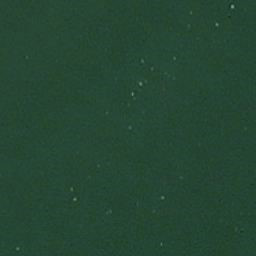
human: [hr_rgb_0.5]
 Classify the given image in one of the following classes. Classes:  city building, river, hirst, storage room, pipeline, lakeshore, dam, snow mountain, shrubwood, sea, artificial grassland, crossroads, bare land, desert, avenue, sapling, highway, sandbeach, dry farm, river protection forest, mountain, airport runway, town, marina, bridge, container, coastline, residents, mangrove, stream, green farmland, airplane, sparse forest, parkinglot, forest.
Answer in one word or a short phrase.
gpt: sea